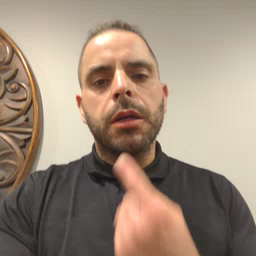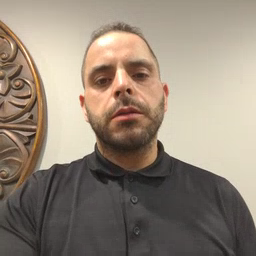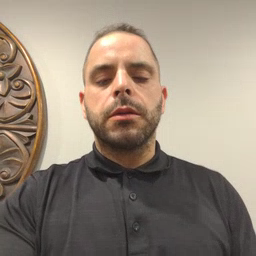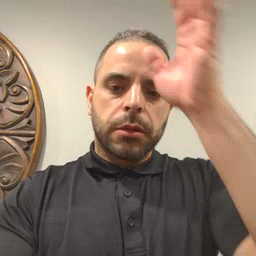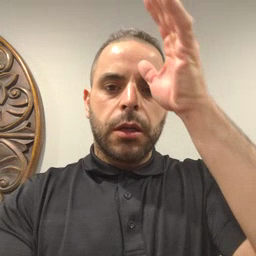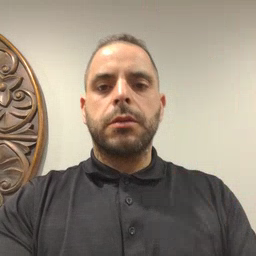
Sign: dad